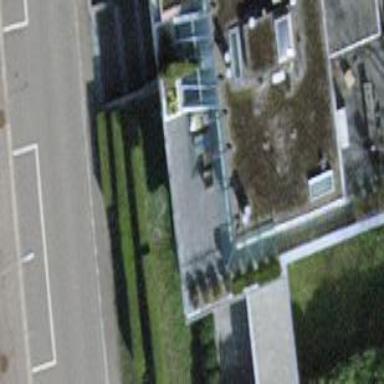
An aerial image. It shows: Balcony as part of building.